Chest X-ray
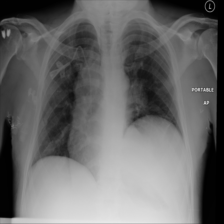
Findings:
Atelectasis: negative
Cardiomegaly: negative
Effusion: negative
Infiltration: negative
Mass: negative
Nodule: negative
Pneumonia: negative
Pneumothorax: negative
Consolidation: negative
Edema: negative
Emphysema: negative
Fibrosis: negative
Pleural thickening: negative
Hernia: negative